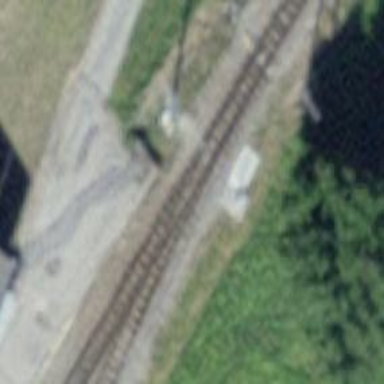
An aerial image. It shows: Railway switch with the turnout pointing to the right.